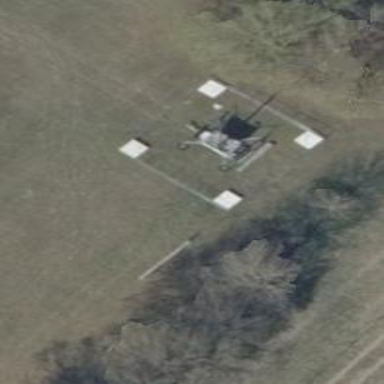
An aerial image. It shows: Communication mast tower.